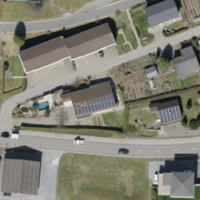
EUNIS habitat code: 55
Species observed at this site:
Aruncus dioicus